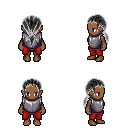
a pixel art fantasy rpg character, female body template, human, dark skin, steel chest armor, red pants, gray ponytail hairstyle, four views (front, back, left, right), 2x2 character sprite sheet, small pixel art, hard edges, no anti-aliasing